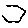
Label: hexagon